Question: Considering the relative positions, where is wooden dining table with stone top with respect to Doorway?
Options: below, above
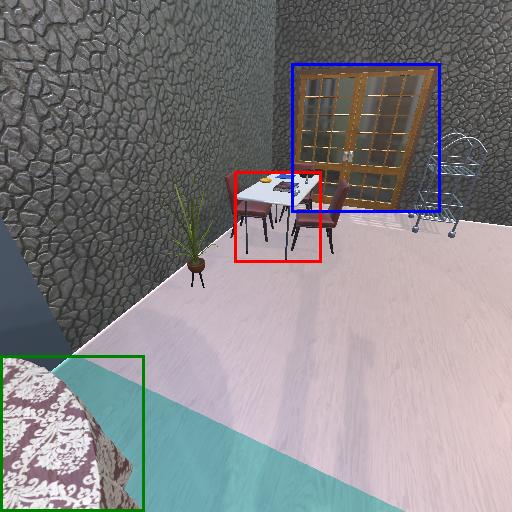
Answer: below